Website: home-depot
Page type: review-order
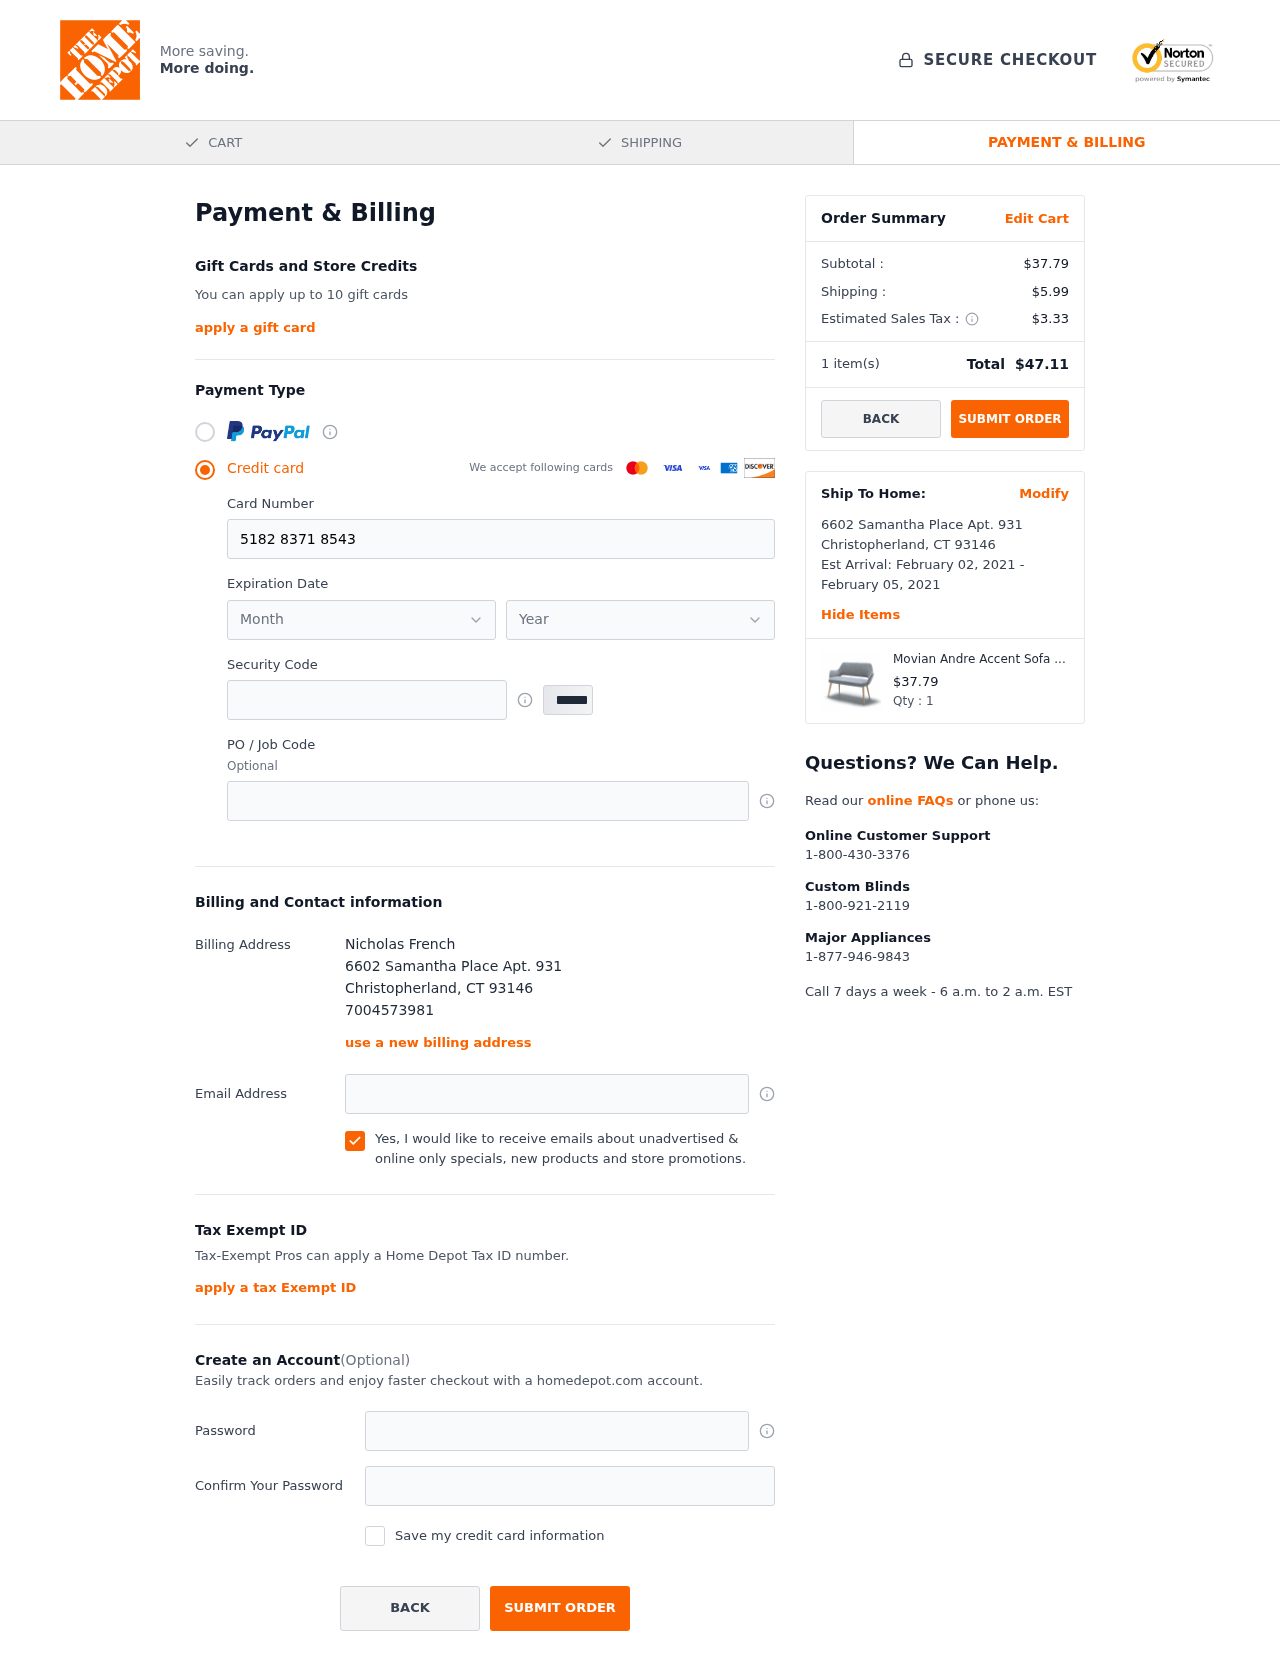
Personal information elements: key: PII_CARD_EXPIRY_MONTH
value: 08
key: PII_CARD_EXPIRY_YEAR
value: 26
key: PII_CITY
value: Christopherland
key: PII_FULLNAME
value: Nicholas French
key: PII_PHONE
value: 7004573981
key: PII_POSTCODE
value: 93146
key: PII_STATE_ABBR
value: CT
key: PII_STREET
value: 6602 Samantha Place Apt. 931
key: PII_CARD_NUMBER
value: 5182 8371 8543 6726
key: PII_CARD_CVV
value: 112
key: PII_EMAIL
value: nfrench@gmail.com
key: PII_POSTCODE_FULL
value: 93146
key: PII_POSTCODE_NUMERIC
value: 93146
Product elements: key: PRODUCT1_NAME
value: Movian Andre Accent Sofa - Light Grey
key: PRODUCT1_PRICE
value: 37.79
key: PRODUCT1_QUANTITY
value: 1
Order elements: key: ORDER_SUBTOTAL
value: $37.79
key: ORDER_SHIPPING_COST
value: $5.99
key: ORDER_TAX
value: $3.33
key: ORDER_NUM_ITEMS
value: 1
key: ORDER_TOTAL
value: $47.11
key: ORDER_SHIPPING_DATE
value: February 02, 2021
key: ORDER_DELIVERY_DATE
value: February 05, 2021